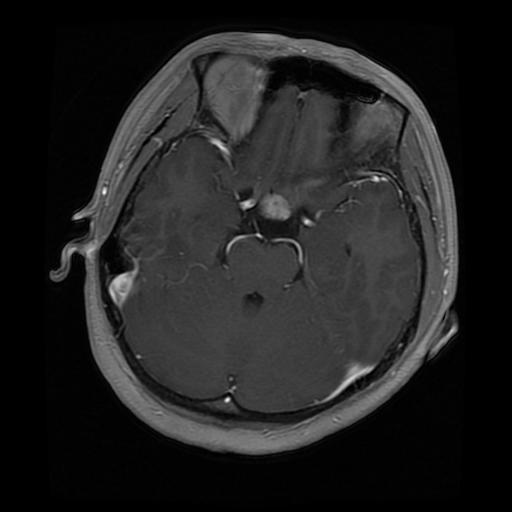
Label: pituitary